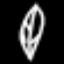
Label: leaf